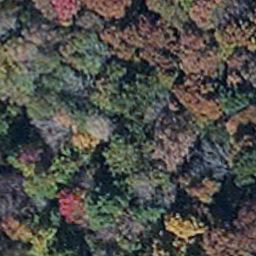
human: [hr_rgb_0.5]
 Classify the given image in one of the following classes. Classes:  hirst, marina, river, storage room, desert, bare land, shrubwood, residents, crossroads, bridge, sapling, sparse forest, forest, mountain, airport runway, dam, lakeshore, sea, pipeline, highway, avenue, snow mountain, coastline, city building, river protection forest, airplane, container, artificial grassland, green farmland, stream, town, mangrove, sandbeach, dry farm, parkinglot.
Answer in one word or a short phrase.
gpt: mangrove